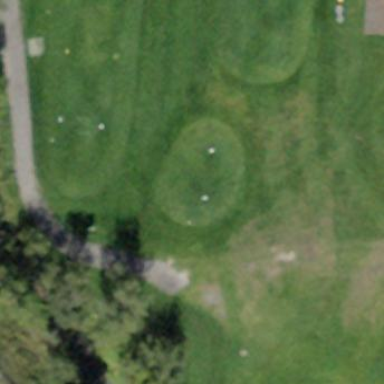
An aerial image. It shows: Golf tee.